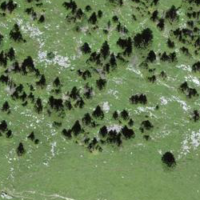
EUNIS habitat code: 23
Species observed at this site:
Gentianella campestris